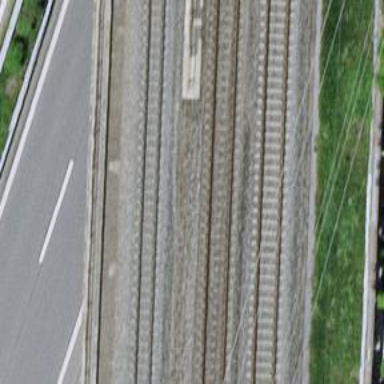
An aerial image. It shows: Railway bridge with electrified contact lines.